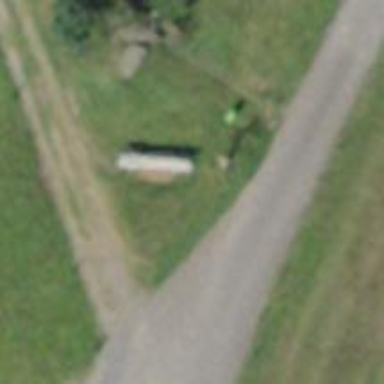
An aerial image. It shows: Bench for seating.